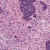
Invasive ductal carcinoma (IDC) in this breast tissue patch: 1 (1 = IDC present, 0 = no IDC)